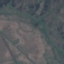
Land use / land cover class: HerbaceousVegetation